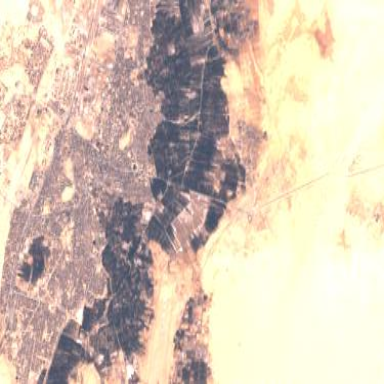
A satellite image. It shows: Orchard filled with date palms.